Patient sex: M
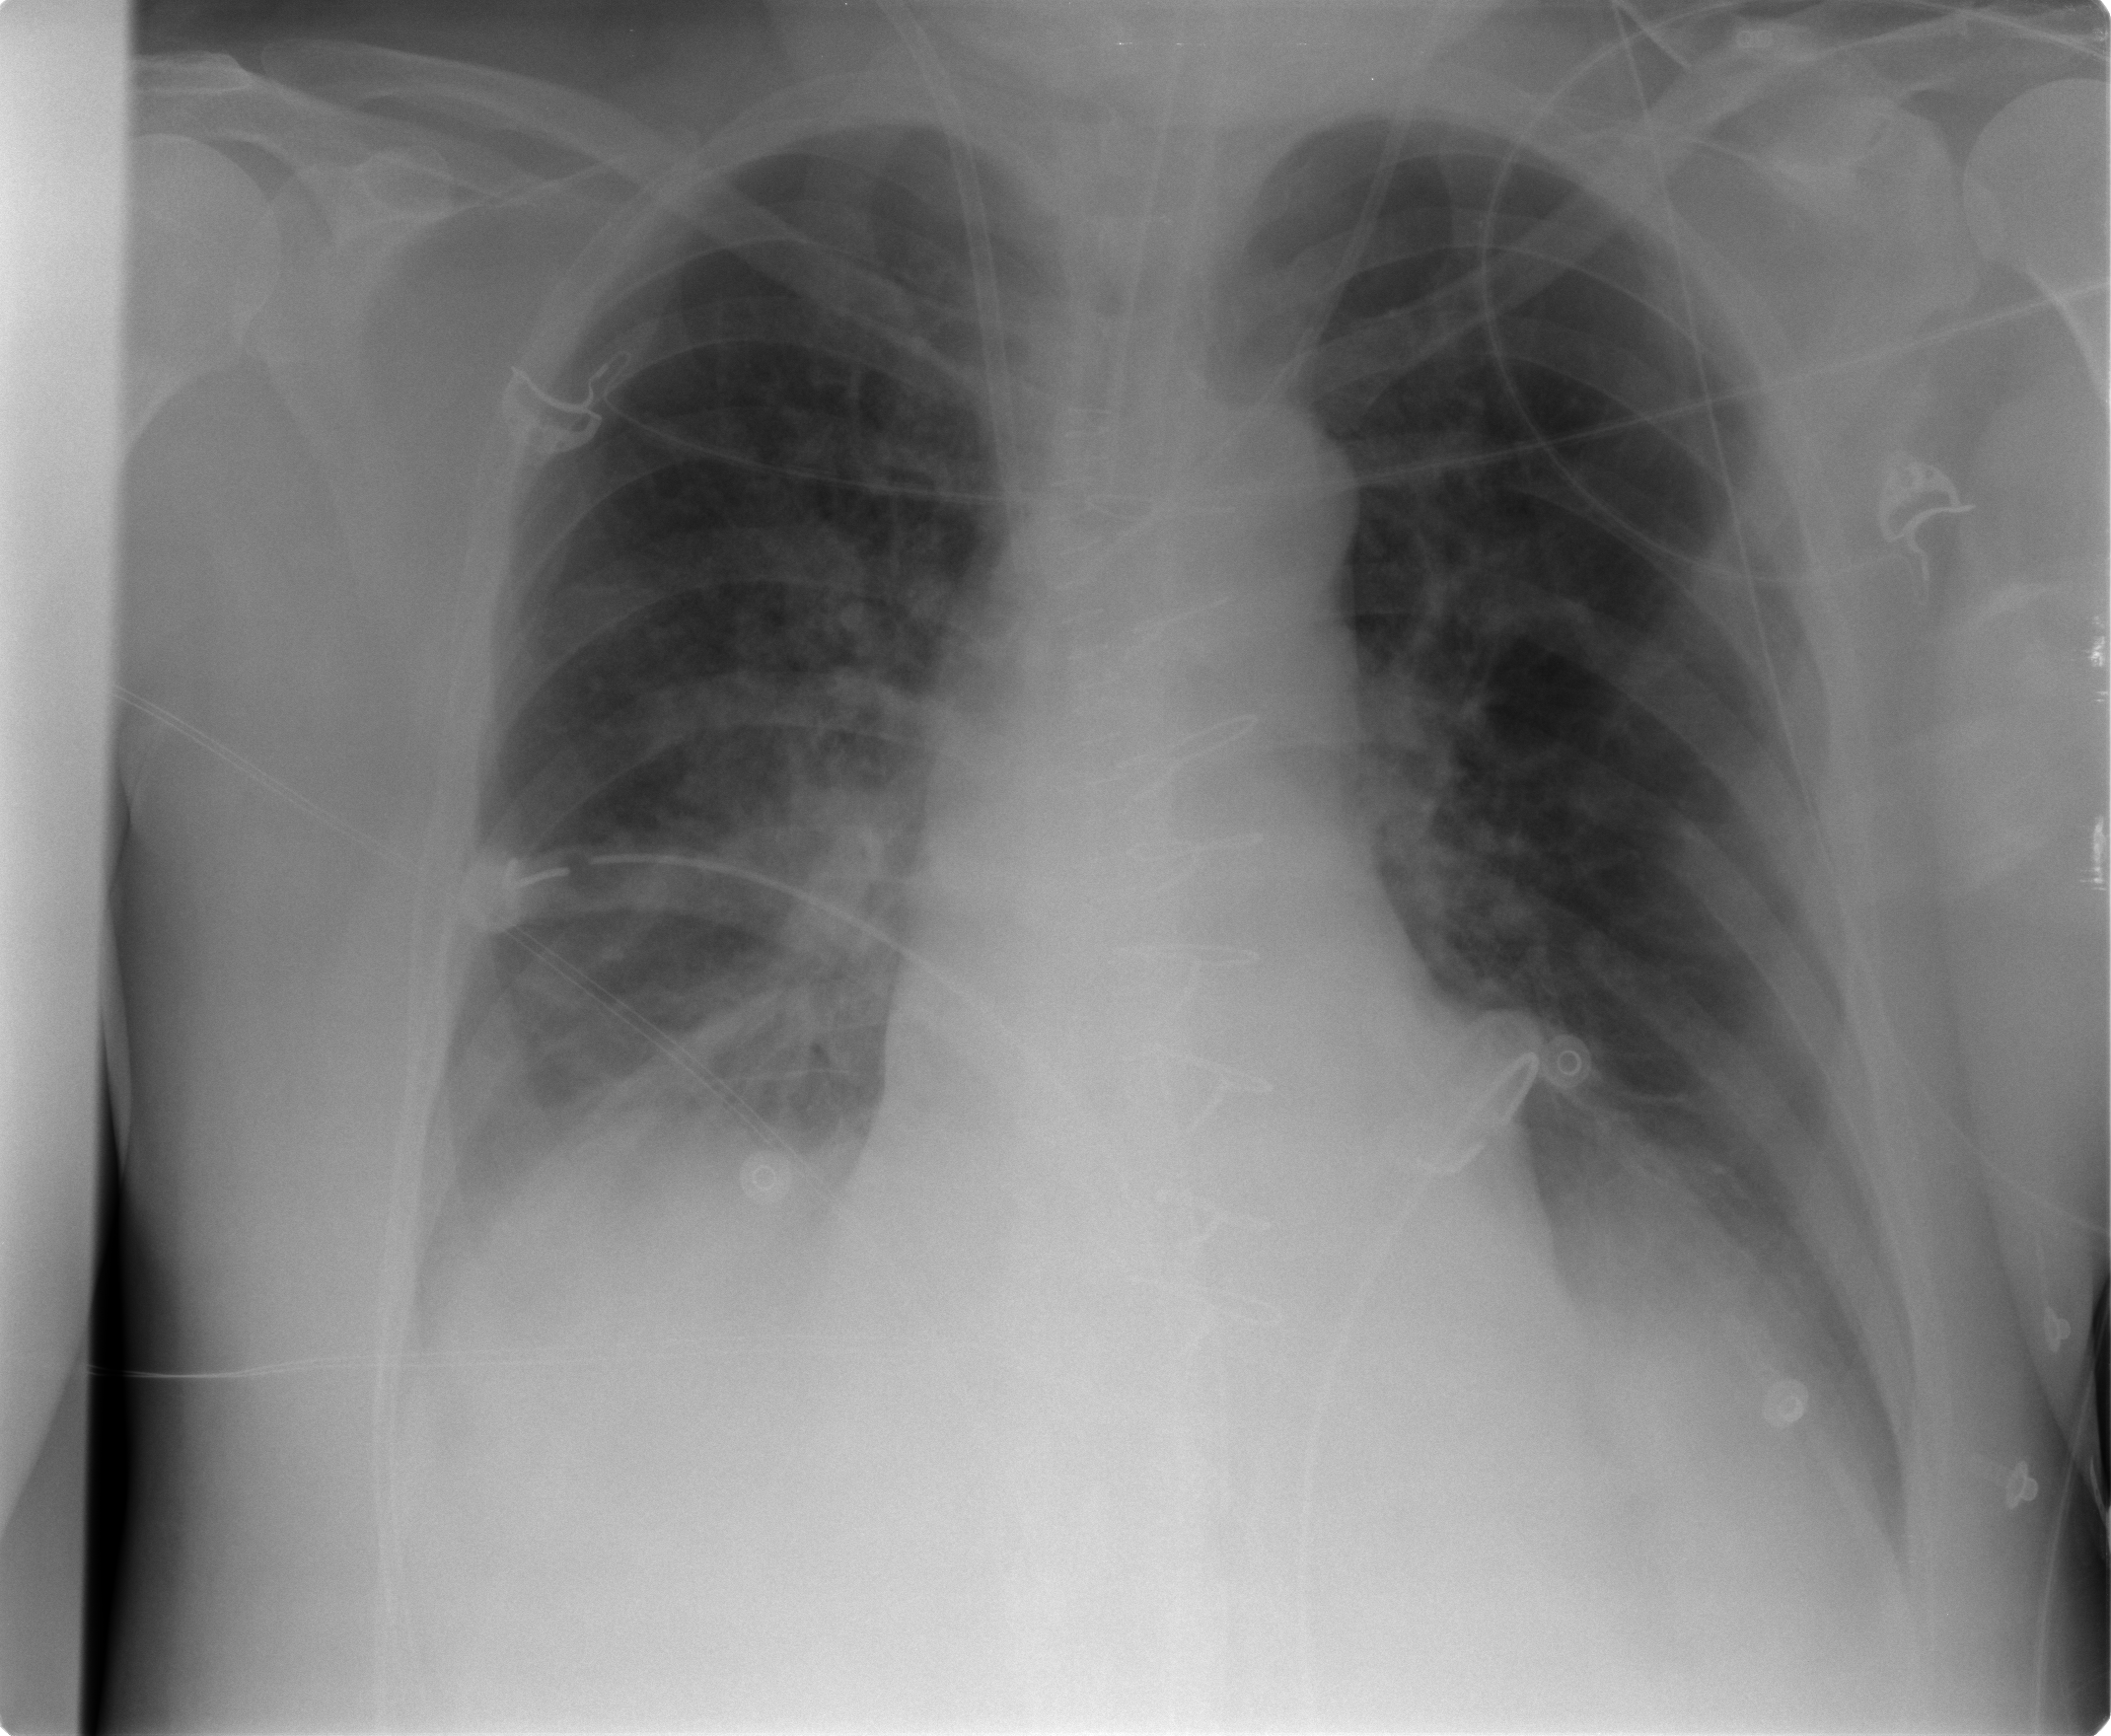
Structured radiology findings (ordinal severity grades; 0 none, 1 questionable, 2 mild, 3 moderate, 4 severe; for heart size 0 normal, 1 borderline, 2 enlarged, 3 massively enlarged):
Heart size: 0
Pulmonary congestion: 3
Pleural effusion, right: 2
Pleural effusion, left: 1
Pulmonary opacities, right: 2
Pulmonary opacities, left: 0
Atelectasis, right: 2
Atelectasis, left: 2